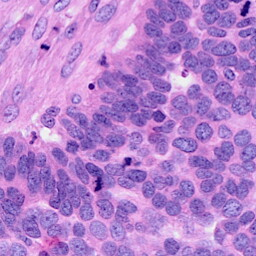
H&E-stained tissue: Ovarian